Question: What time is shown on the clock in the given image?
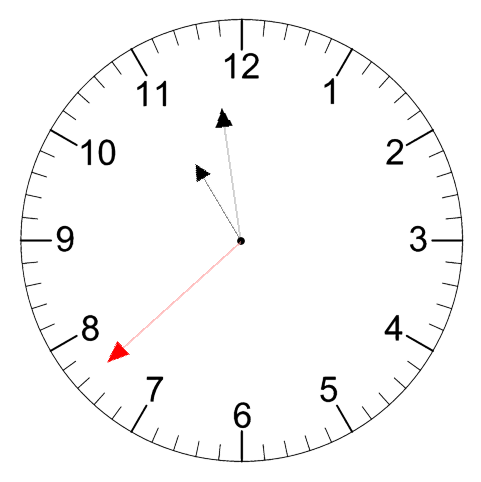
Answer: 10:58:38